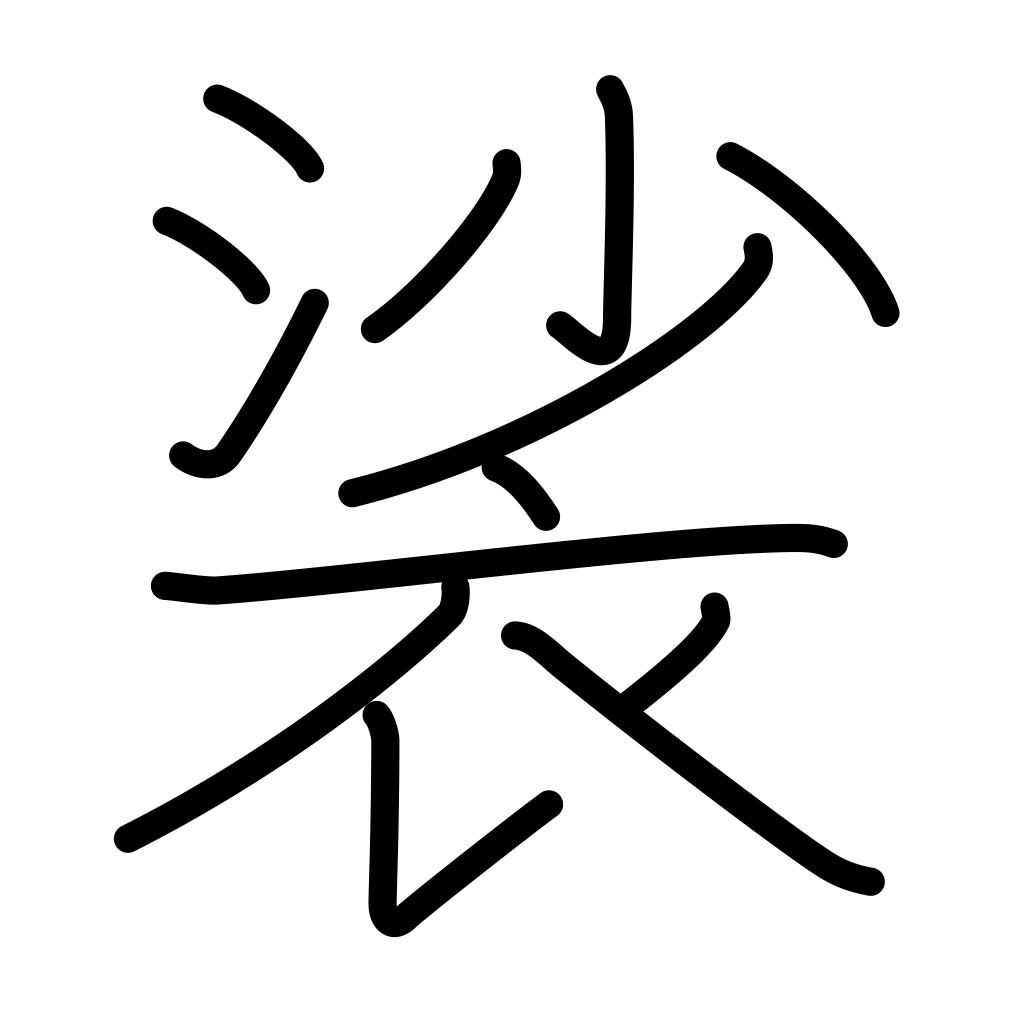
Meaning: Buddhist surplice